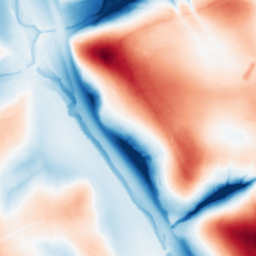
Category: classical
Decomposition family: uniform
Decomposition parameters: size: 100
Upsampling method: bilinear
Upsampling parameters: scale: 2
Upsampling scale: 2